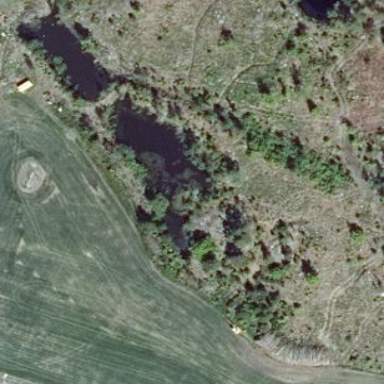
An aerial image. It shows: Pond with natural water.